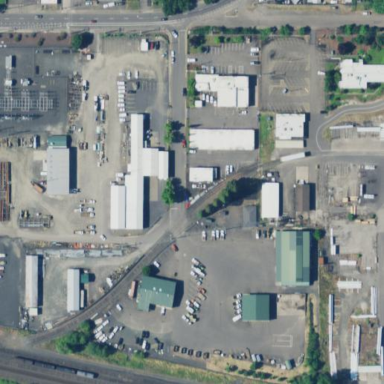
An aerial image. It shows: Utility area.